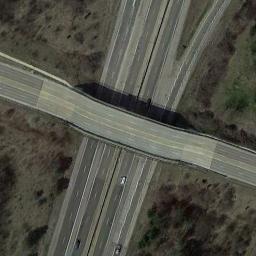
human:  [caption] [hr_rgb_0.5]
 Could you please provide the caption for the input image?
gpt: The overpass is next to the bare land and some trees .

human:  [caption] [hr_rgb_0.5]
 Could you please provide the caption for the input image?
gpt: Several cars are on the road under the overpass .

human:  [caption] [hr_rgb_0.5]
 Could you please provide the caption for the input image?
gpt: The cross-line overpass is over the roads on the wasteland .

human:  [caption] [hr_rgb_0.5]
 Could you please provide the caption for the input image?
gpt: On the highway, There is an overpass .

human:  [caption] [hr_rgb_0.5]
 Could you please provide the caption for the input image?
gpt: There are some bare land and bushes beside the overpass .